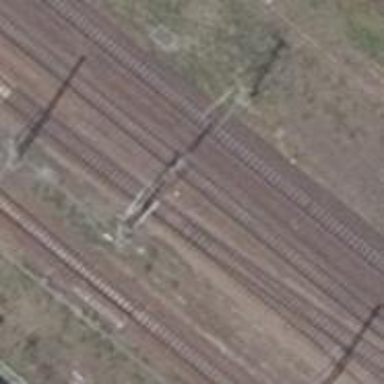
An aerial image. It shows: Railway switch.